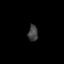
Tissue: prostate
Cell type: T cells
Senescence score: 0.3569
Nuclear area (px): 156
Mean DAPI intensity: 64.282